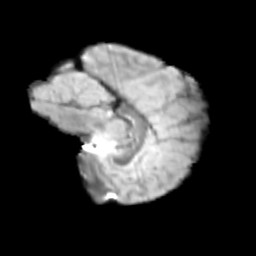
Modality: T2w
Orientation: sagittal
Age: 10
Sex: male
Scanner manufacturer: siemens
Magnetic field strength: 3 T
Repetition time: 3.8 s
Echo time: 0.07 s